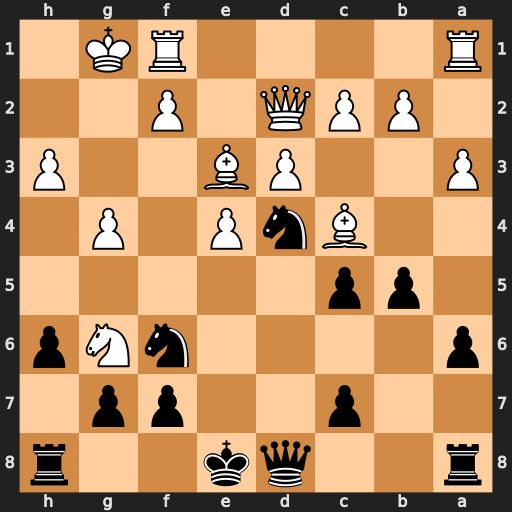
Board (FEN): r2qk2r/2p2pp1/p4nNp/1pp5/2BnP1P1/P2PB2P/1PPQ1P2/R4RK1
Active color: b
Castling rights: kq
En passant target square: -
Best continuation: Nf3+ Kg2 Nxd2 Bxf7+ Kxf7